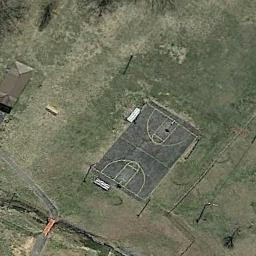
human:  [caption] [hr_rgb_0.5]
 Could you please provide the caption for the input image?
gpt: There is a basketball court in the middle of grass .

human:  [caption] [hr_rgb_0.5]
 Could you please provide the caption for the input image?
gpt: There is a basketball court on the grass .

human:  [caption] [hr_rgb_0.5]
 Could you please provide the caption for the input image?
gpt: A basketball court on the lawn .

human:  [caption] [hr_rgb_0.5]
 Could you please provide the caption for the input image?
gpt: The basketball court is on the bare lawn .

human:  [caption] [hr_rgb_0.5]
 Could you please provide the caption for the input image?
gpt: The basketball court is surrounded by grass .